Question: I am using "json" to pull data from db.
How can I get all value for a particular column.
I want to get all value/full set of value for "PrimarySkill" column irrespective of paging.
'''
var texts = $("#listTableSupply").jqGrid('getCol', 'PrimarySkill');
'''
This code only giving me a subset of "PrimarySkill" i.e. giving me the value those are in current page.
I want full set value.

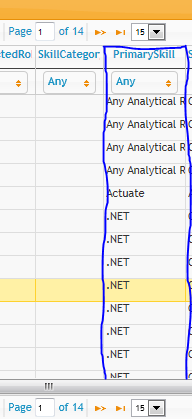
Answer: If you have pure server side grid (with 'datatype: "xml"' or 'datatype: "json"' and you don't use 'loadonce: true') then jqGrid have no information about the data of other pages as the current page.
If you use local grid or remote grid where the server returns ('loadonce: true' are used) then the data are saved in internal '_index' and 'data' parameters of jqGrid. So you can get the data using
'''
var mydata = $("#listTableSupply").jqGrid("getGridParam", "data"),
myPrimarySkill = $.map(mydata, function (item) { return item.PrimarySkill; });
alert (JSON.stringify(myPrimarySkill));
'''
If you need to have the data in the format '{id:rowid, value:cellvalue}' (like 'getCol' with 'true' as the second parameter) then the code could be like the following
'''
var mydata = $grid.jqGrid("getGridParam", "data"),
ids = $grid.jqGrid("getGridParam", "_index"),
myPrimarySkillWithIds = $.map(ids, function (index, key) {
return { id: key, value: mydata[index].PrimarySkill };
});
alert (JSON.stringify(myPrimarySkillWithIds));
'''